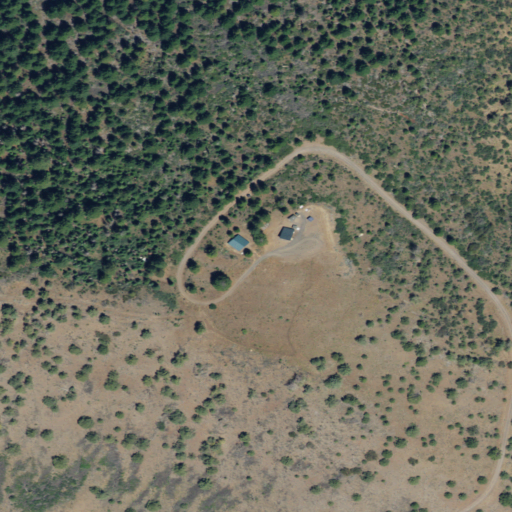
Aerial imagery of mountain in Oregon named Pearson Butte containing evergreen forest, shrub, and open development